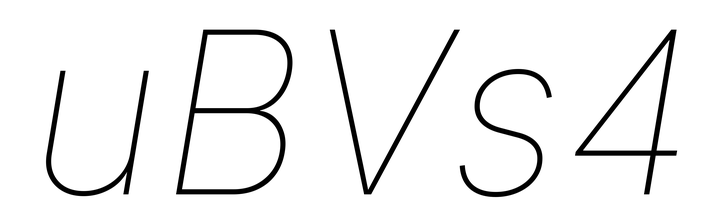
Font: Inter-Italic_Thin_Italic